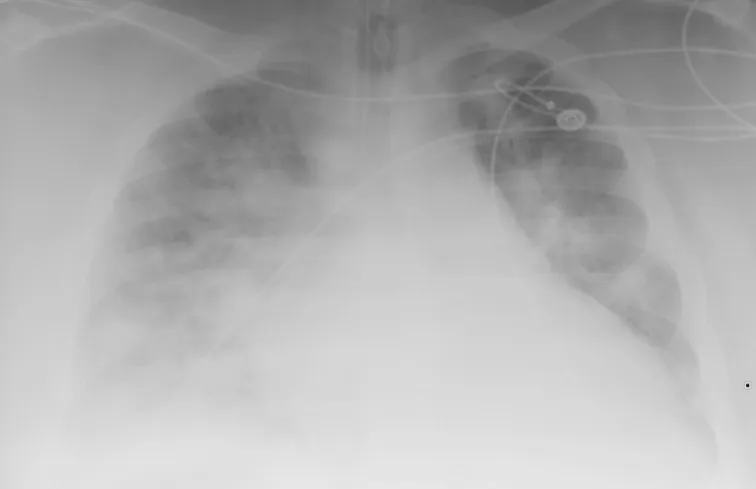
Pre EM Titration. Marked cardiac enlargement with increased pulmonary vascularity. Prominent diffuse bilateral pulmonary infiltrates. Remainder unremarkable.
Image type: radiology (x_ray)